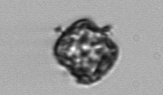
Label: Thalassiosira